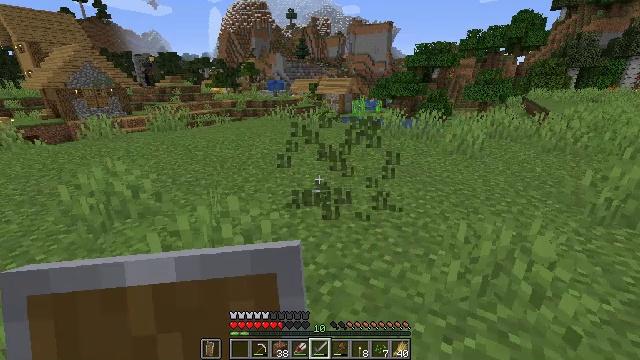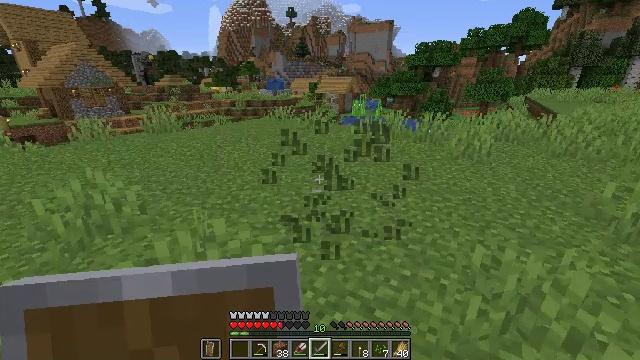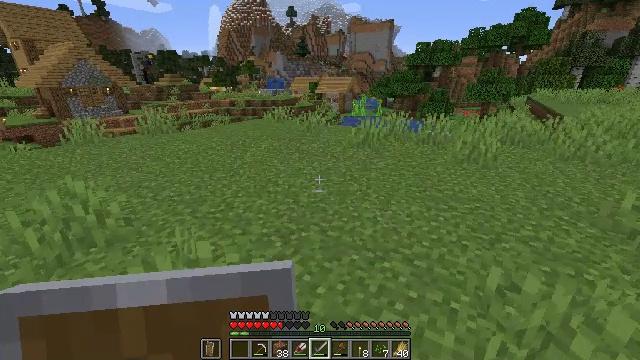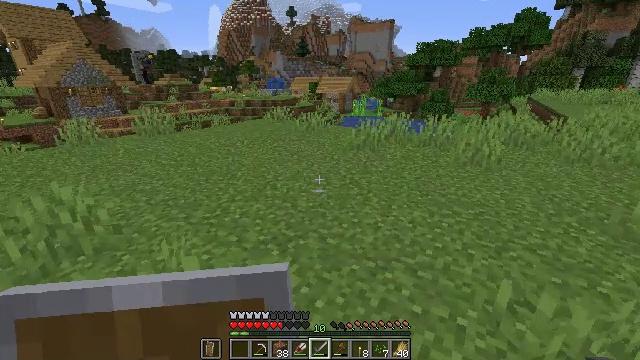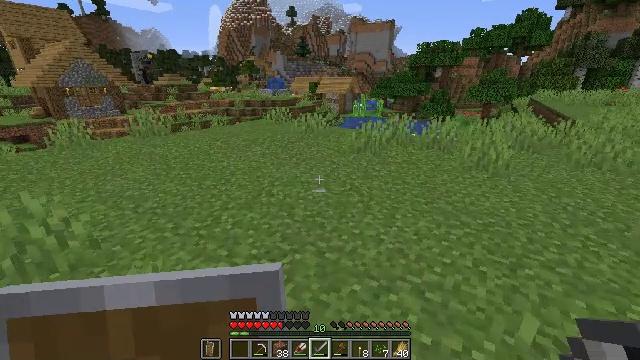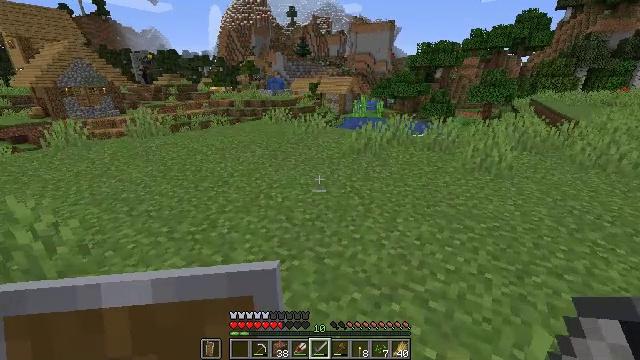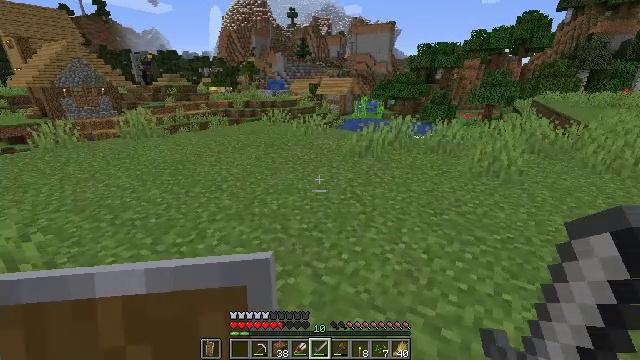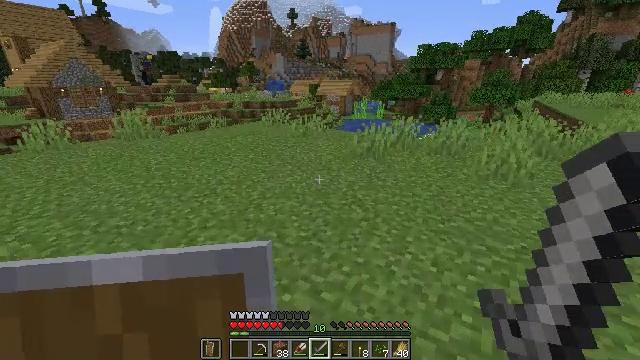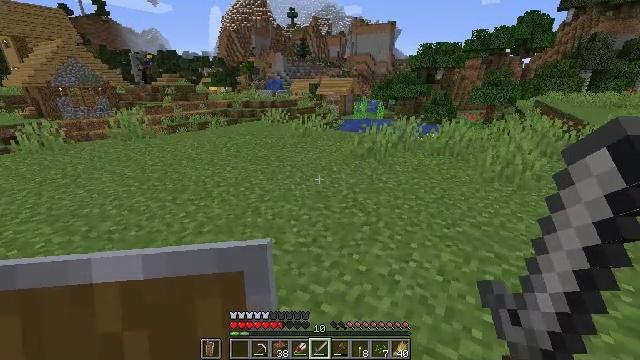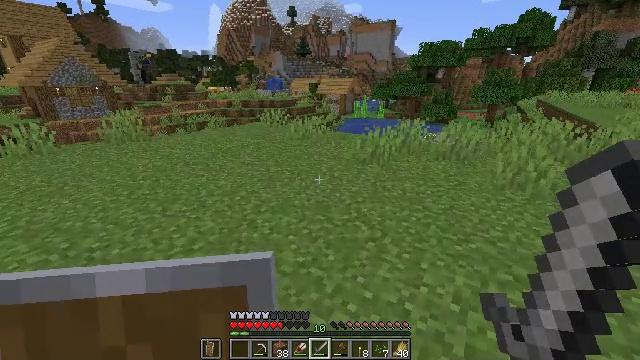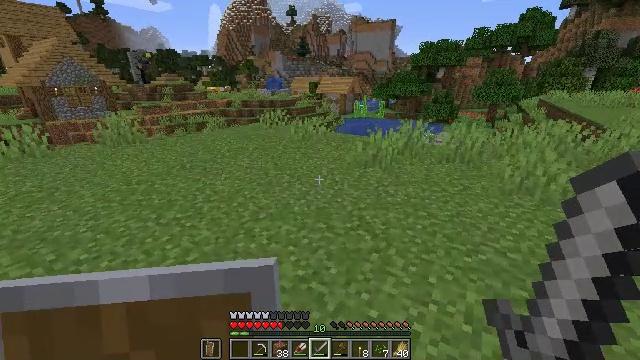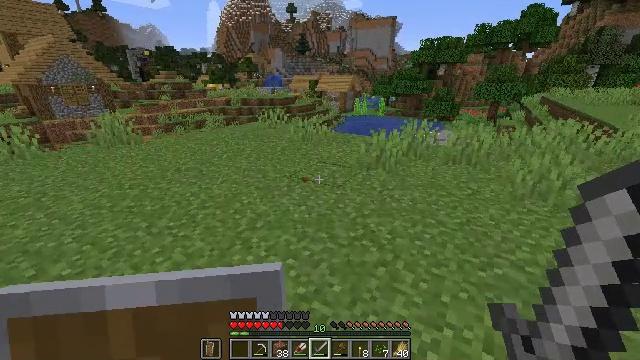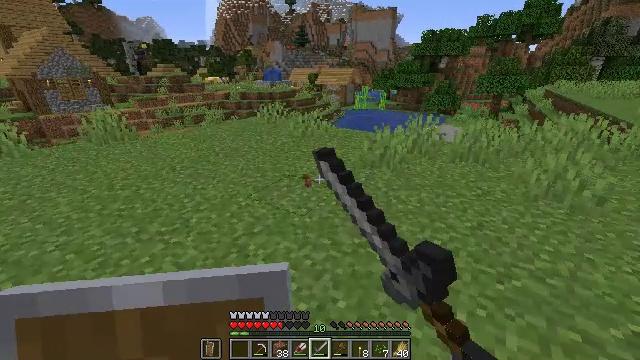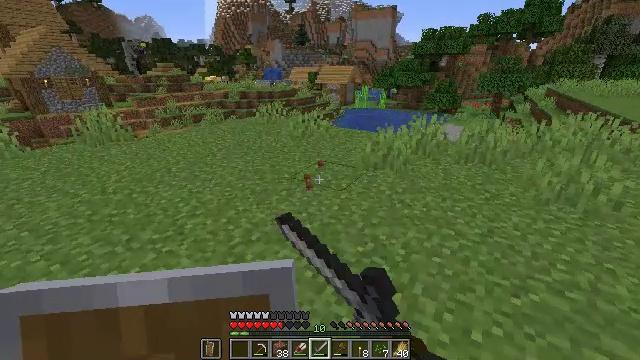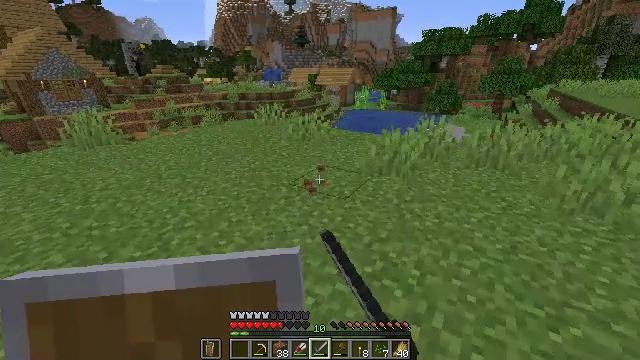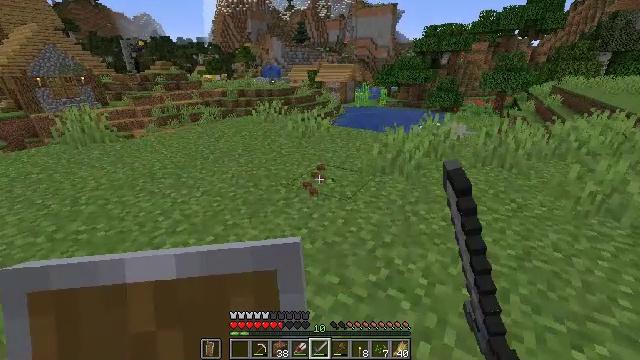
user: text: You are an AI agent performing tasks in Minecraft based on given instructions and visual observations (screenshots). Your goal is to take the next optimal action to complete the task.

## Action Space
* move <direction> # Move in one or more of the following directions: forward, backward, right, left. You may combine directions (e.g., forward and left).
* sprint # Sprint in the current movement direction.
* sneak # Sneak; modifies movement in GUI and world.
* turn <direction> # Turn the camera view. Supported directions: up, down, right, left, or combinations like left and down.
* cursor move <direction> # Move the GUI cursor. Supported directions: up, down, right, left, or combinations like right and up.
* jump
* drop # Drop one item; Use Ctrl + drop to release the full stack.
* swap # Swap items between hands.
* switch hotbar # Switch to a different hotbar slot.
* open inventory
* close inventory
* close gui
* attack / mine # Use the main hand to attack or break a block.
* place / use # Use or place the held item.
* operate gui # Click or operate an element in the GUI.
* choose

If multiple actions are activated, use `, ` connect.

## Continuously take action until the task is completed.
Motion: motion action
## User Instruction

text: Attack the ground to gather sand.
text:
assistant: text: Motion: move forward, attack / mine
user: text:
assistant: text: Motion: move forward, attack / mine
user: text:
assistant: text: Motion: move forward, attack / mine
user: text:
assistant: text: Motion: move forward, attack / mine
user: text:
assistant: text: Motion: move forward, attack / mine
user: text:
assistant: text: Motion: move forward, attack / mine
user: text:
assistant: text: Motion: move forward, attack / mine
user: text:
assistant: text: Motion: move forward, attack / mine
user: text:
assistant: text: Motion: move forward, attack / mine
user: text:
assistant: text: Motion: move forward, attack / mine
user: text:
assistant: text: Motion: move forward, attack / mine
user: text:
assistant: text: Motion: move forward, turn down, attack / mine
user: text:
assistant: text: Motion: move forward, attack / mine
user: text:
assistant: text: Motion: move forward, attack / mine
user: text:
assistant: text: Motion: move forward, attack / mine
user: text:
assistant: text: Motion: move forward, attack / mine
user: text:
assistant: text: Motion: move forward and move left, attack / mine
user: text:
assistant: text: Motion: move forward and move left, attack / mine
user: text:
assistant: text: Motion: move forward and move left, attack / mine
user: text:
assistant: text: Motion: move forward and move left, attack / mine
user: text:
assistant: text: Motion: move forward and move left, attack / mine
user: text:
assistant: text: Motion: move forward and move left
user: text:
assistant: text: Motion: move forward and move left
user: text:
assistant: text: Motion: move forward and move left
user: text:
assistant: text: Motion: move forward and move left
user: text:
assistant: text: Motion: move forward and move left
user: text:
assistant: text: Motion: move forward and move left
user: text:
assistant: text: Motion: move forward and move left
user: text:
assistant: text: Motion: move forward and move left
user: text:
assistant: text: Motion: move forward